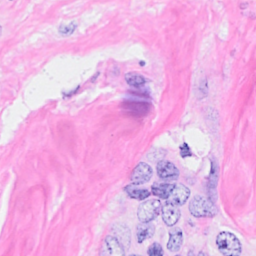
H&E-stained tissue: Breast